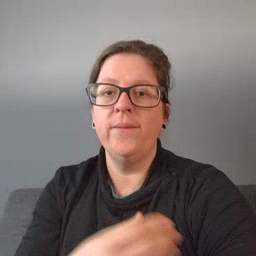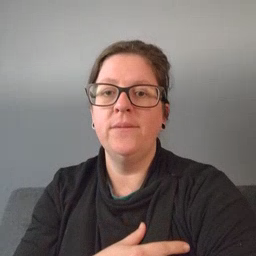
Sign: wolf